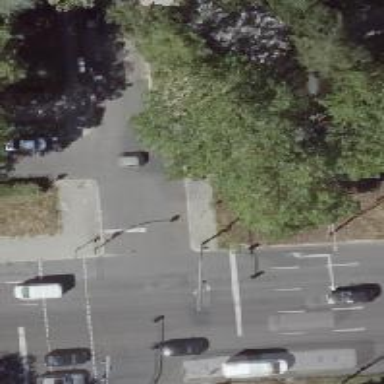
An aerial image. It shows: Road with traffic signals.